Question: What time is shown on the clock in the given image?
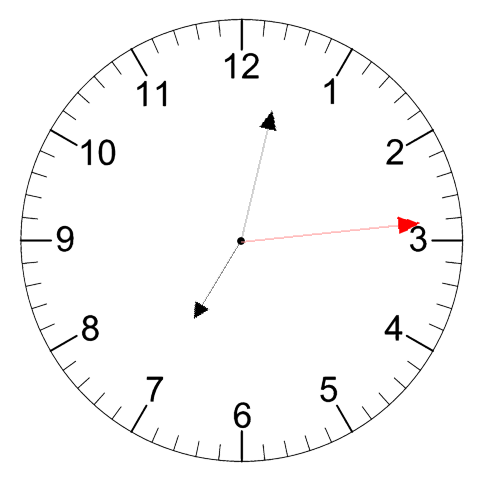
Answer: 07:02:14